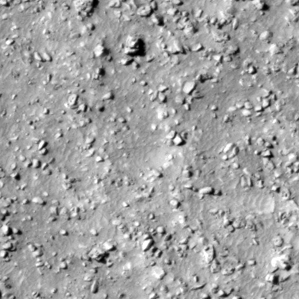
Label: non_frost